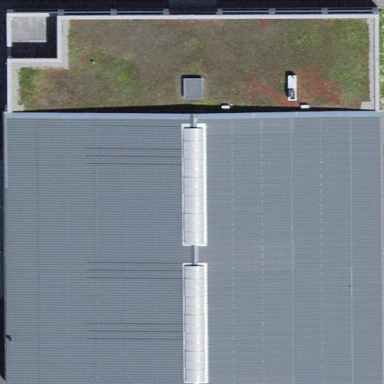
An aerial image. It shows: Warehouse building.